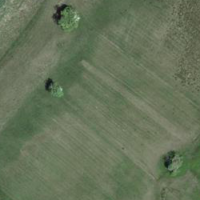
EUNIS habitat code: 23
Species observed at this site:
Anser anser